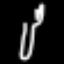
Label: fork